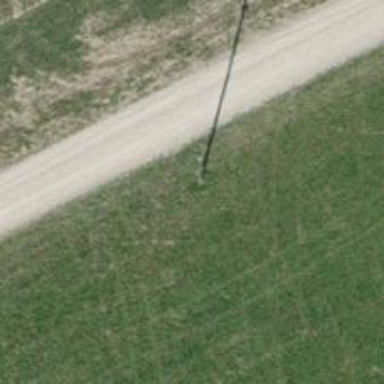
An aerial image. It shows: Power pole.